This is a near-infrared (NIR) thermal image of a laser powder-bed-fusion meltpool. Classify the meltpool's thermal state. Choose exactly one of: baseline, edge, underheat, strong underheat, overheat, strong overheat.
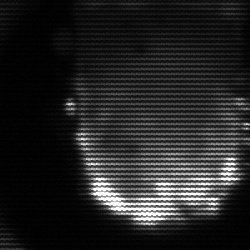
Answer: baseline